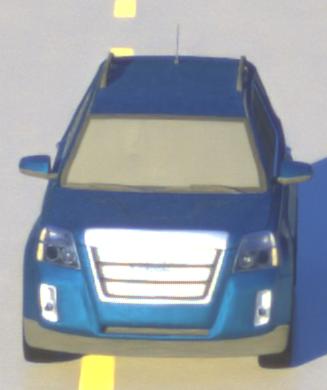
Make: GMC
Model: Terrain
Detailed model: Gen. 1
Model produced from: 2009
Model produced until: 2017
Doors: 5
Color: blue
Road condition: wet road
Daytime: sunrise or sunset
Contrast: medium contrast